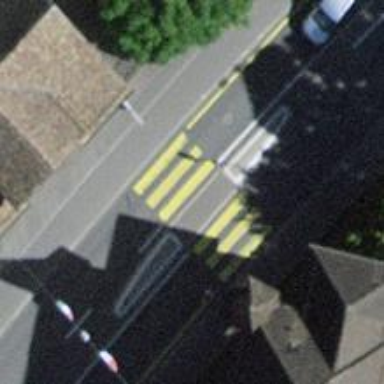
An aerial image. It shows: Asphalt footway with marked zebra crossing that includes crossing island.